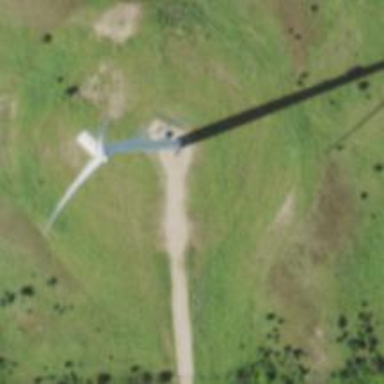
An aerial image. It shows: Wind generator powered by horizontal-axis wind turbine.